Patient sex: F
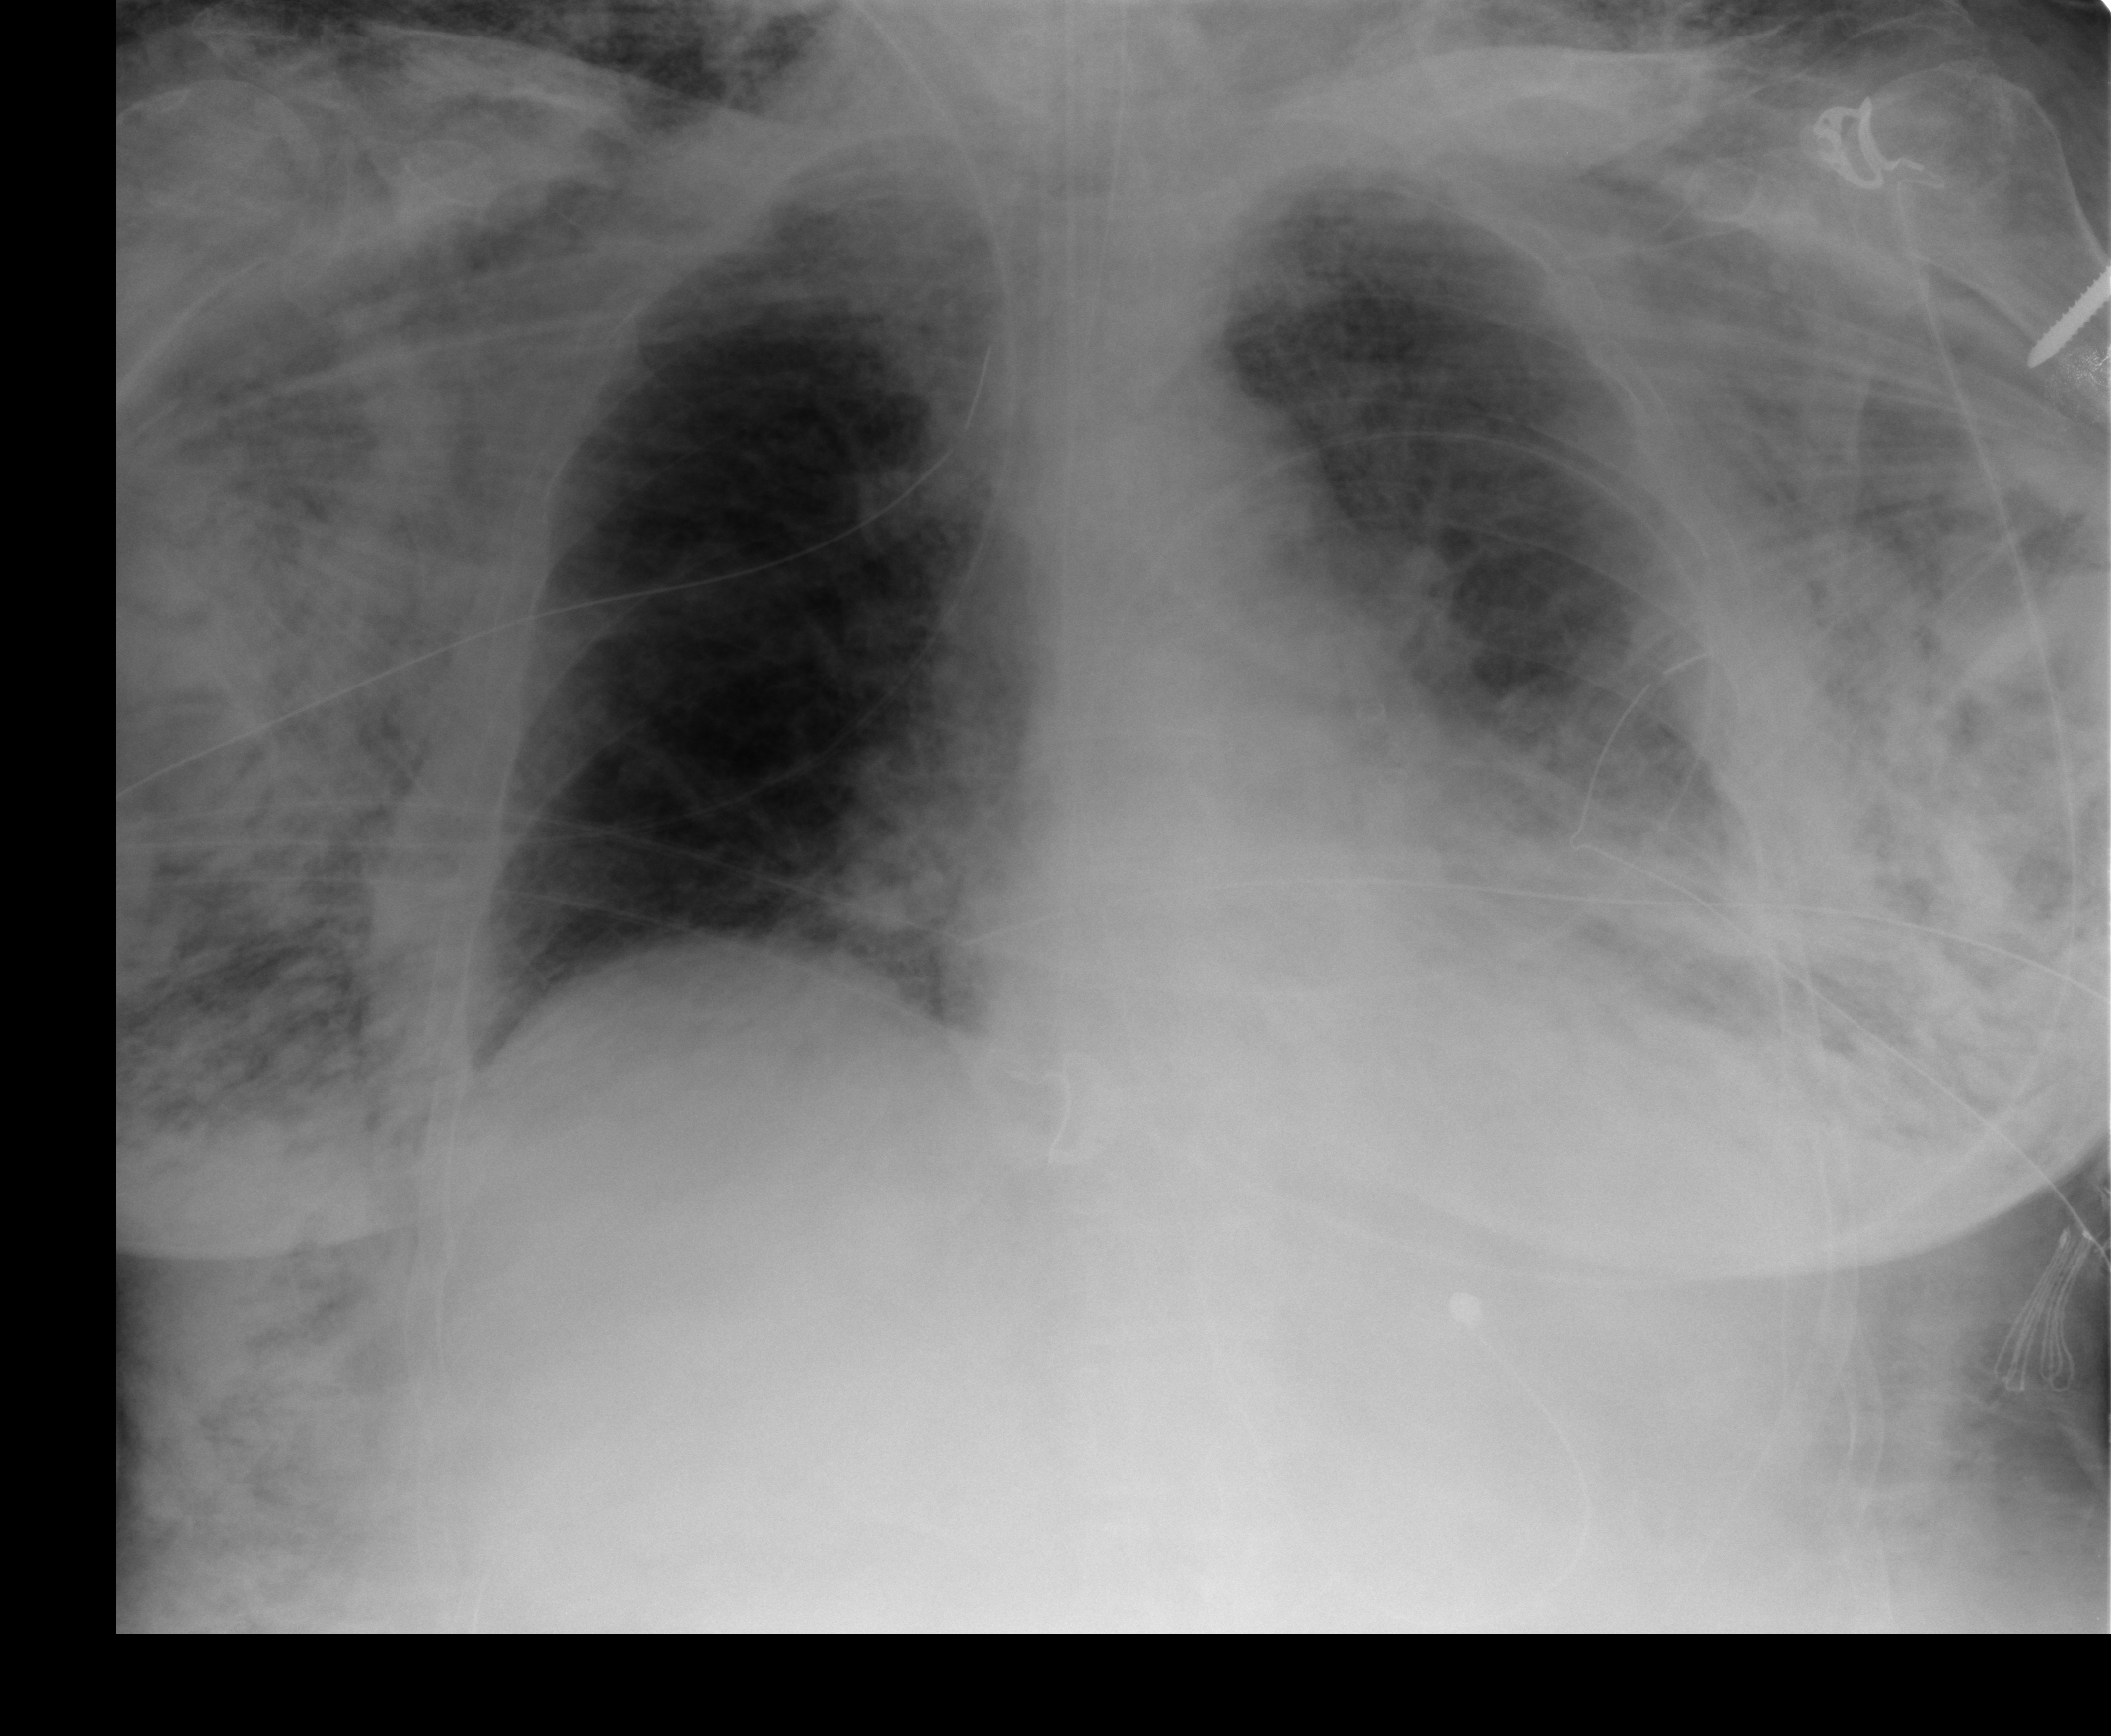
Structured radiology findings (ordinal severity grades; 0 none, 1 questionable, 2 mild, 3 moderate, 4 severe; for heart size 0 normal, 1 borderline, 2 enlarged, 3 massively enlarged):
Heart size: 2
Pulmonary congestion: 2
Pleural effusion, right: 0
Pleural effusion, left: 2
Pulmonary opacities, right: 2
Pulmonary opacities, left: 0
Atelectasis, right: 2
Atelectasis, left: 3